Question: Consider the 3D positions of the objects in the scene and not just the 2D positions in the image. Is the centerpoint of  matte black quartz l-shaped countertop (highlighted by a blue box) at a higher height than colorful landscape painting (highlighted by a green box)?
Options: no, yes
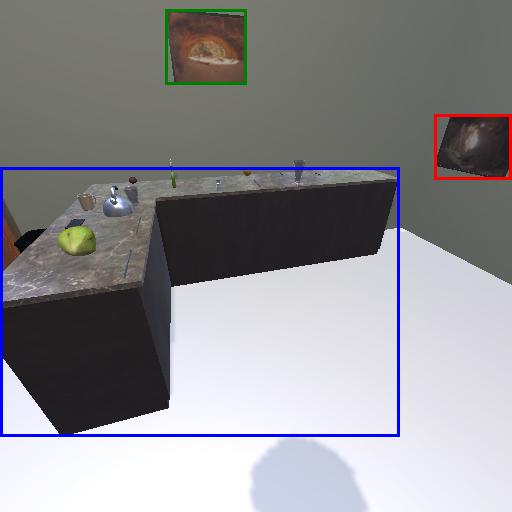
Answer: no